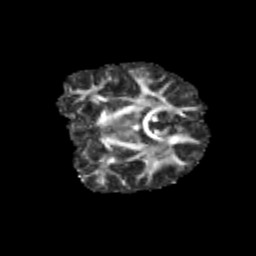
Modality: FA
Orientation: coronal
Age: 12
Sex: female
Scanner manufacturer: siemens
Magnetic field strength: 3 T
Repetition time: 3.8 s
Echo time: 0.07 s